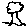
Label: tree